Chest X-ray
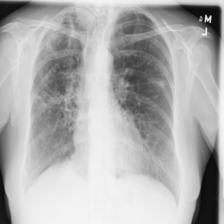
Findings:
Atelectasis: negative
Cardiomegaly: negative
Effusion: negative
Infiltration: positive
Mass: negative
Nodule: positive
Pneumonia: negative
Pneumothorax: negative
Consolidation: negative
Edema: negative
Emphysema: negative
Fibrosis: negative
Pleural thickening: negative
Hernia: negative